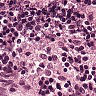
Metastatic tissue present: no